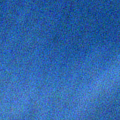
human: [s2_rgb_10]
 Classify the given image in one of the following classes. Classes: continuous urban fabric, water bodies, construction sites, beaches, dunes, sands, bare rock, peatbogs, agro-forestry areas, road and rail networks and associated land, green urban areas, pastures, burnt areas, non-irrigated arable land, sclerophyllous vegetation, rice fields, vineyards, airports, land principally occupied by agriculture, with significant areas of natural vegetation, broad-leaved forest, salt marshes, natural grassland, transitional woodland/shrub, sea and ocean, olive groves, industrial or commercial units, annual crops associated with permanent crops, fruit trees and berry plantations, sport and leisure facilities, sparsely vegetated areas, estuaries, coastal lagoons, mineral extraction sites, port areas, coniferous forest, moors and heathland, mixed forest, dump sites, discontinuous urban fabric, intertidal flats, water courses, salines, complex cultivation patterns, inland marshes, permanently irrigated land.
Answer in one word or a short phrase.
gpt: sea and ocean